Interaction volume radius: 5 \u00c5
Interaction volume height: 25 \u00c5
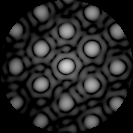
Disorder parameter: 0.1091